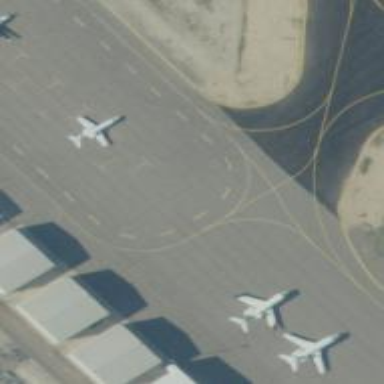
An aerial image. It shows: Image of taxiway at airport.